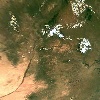
Label: land